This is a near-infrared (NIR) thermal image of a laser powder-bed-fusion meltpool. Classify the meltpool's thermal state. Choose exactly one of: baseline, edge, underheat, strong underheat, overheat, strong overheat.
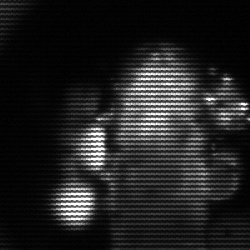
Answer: strong underheat